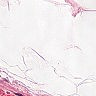
Metastatic tissue present: no